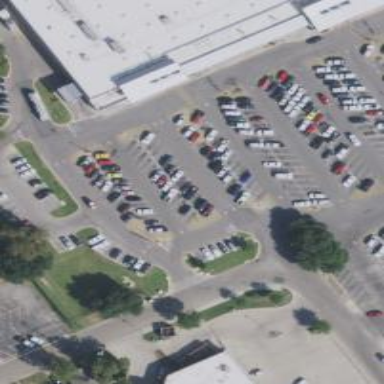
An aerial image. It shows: Parking space is available.